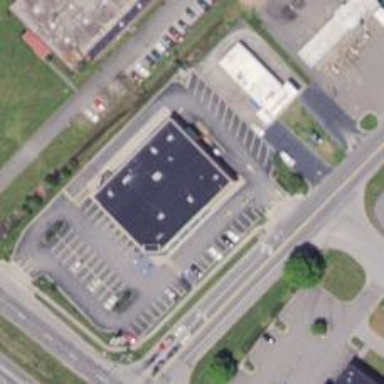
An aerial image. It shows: Pharmacy.